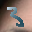
Label: 3